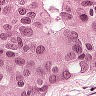
Metastatic tissue present: yes